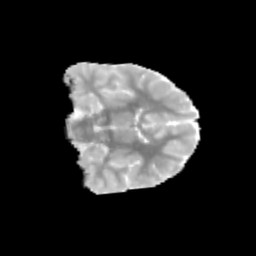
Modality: MD
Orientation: coronal
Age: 9
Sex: male
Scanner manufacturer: siemens
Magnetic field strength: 3 T
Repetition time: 3.8 s
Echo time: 0.07 s